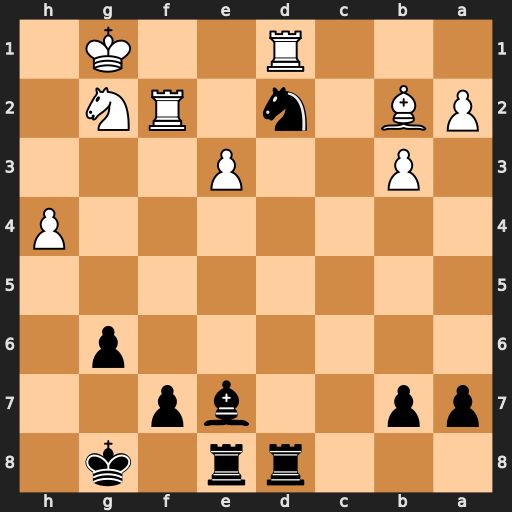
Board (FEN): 3rr1k1/pp2bp2/6p1/8/7P/1P2P3/PB1n1RN1/3R2K1
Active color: b
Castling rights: -
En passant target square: -
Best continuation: Nf3+ Rxf3 Rxd1+